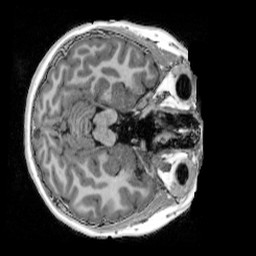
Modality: UNIT1_denoised
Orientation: axial
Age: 10
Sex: female
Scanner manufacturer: siemens
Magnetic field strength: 3 T
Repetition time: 4 s
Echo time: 0.00303 s